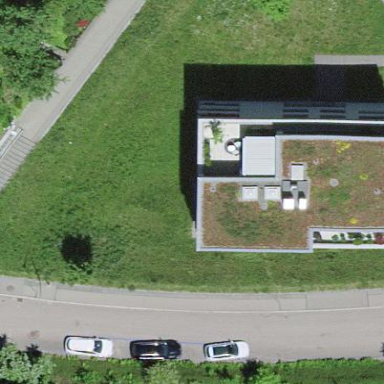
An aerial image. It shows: Residential building with flat roof.